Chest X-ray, PA view. Patient: 47 years old, sex F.
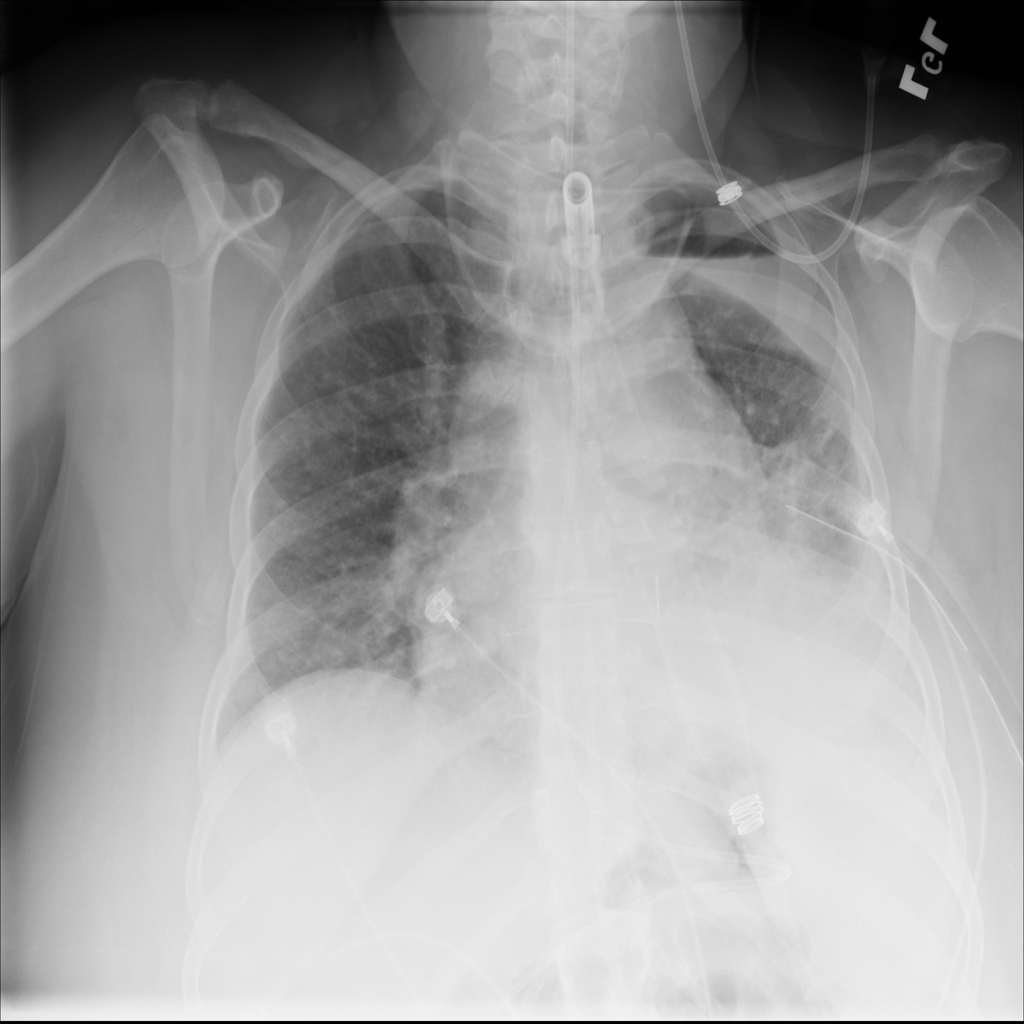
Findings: No Finding